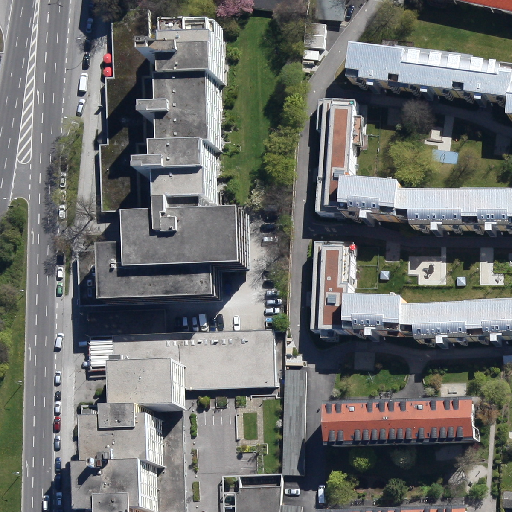
Referring expression: paved road